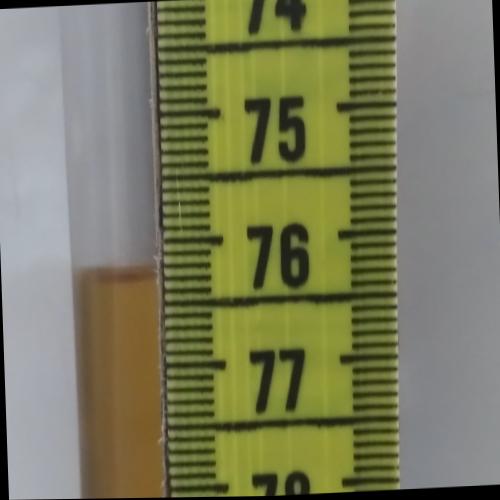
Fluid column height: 76.3 cm